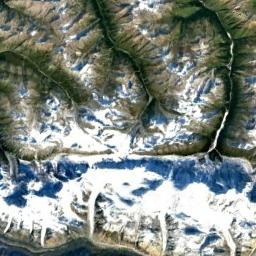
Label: snowberg